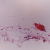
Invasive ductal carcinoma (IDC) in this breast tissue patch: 0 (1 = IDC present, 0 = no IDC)